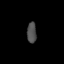
Tissue: prostate
Cell type: Fibroblasts
Senescence score: 0.7926
Nuclear area (px): 190
Mean DAPI intensity: 78.695